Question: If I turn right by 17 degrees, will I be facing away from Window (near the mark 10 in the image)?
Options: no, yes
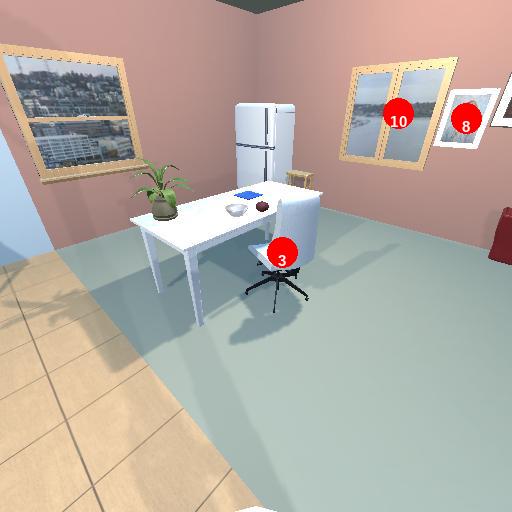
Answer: no